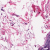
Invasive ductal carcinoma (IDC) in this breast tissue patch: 0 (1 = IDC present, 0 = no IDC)